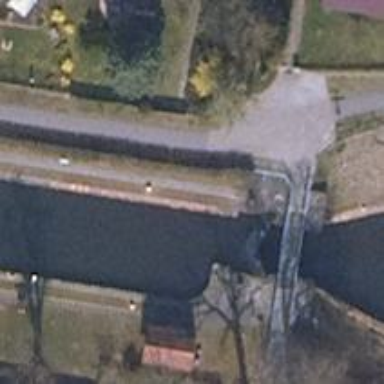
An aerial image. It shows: Canal with lock obstacle.